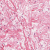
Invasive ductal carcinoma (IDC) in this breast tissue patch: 0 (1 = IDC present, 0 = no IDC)